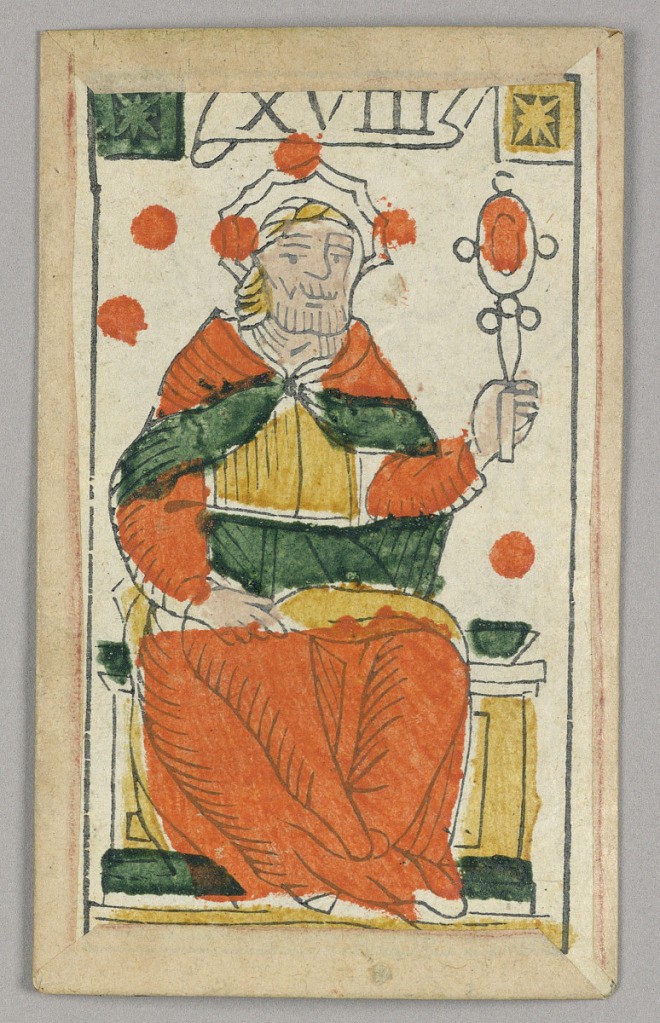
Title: Minchiate (Tarot) Playing Card
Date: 17th century
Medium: Stencil-colored woodblock print
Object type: Playing card
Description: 1909-22-1-1/35: Partial set of Italian Minchiate playing cards50;     1909-22-1-18: Part of a set of Italian Minchiate playing cards.50